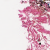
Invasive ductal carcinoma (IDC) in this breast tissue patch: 0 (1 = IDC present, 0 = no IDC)